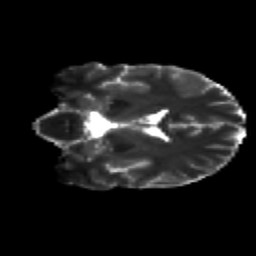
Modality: T2w
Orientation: coronal
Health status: healthy
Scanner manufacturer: siemens
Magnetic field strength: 3 T
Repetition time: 12 s
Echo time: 0.092 s